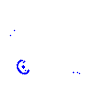
Particle: kaon